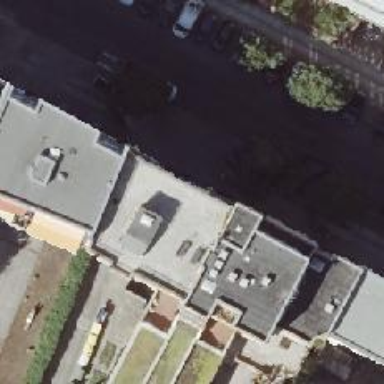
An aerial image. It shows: Kindergarten.